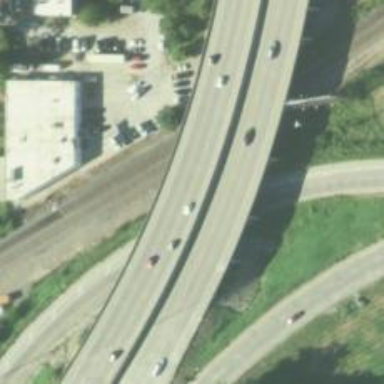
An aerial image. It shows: Motorway bridge.